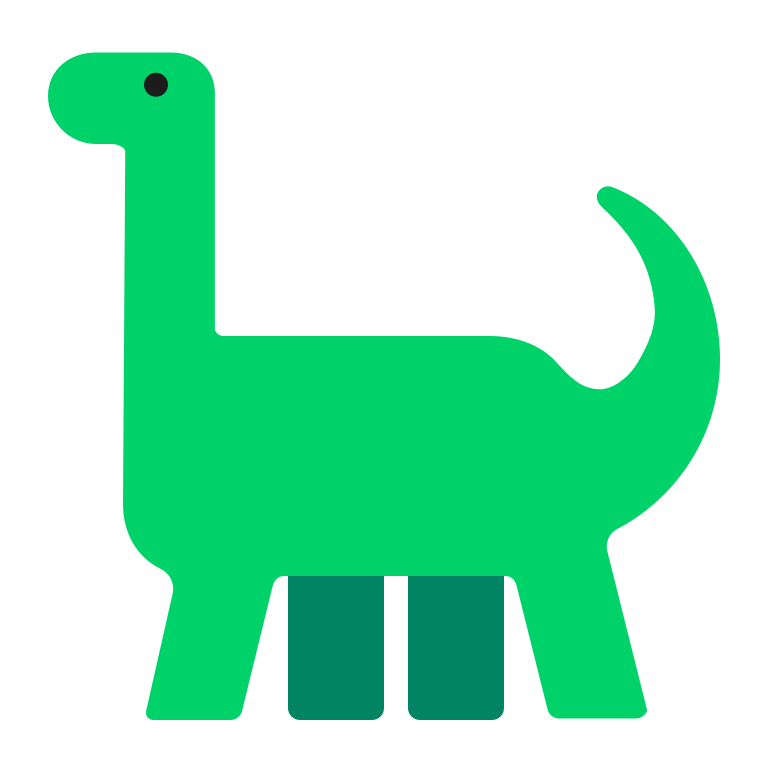
sauropod flat